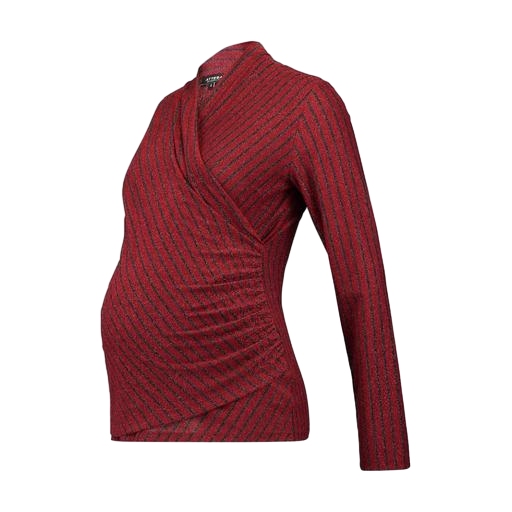
red maternity obi wrap top drawstring waist, black maternity red, red claire maternity tunic, white background